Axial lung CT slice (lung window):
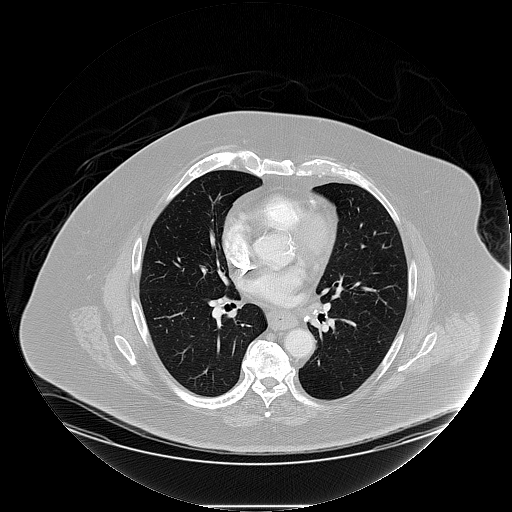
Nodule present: no